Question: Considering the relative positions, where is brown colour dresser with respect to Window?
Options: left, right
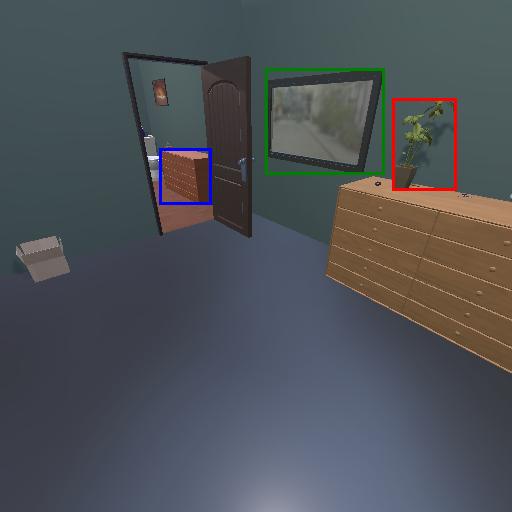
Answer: left